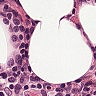
Metastatic tissue present: no